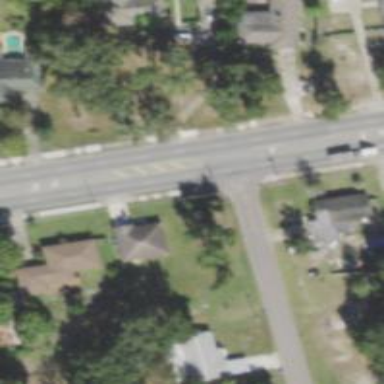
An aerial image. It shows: Unmarked crossing on the road.